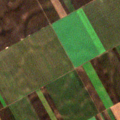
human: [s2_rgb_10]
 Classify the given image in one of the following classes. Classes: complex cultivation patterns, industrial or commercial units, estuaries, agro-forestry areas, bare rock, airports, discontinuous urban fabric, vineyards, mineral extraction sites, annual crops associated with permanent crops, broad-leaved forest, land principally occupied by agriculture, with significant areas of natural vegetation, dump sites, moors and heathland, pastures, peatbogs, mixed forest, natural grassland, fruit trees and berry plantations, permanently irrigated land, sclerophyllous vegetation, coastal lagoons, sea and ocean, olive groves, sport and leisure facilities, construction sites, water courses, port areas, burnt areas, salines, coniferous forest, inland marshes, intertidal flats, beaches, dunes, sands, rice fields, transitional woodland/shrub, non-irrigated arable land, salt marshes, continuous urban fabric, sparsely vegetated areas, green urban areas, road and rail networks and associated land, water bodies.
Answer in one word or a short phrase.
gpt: non-irrigated arable land